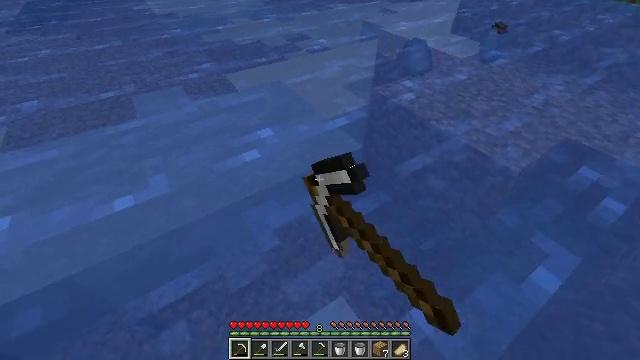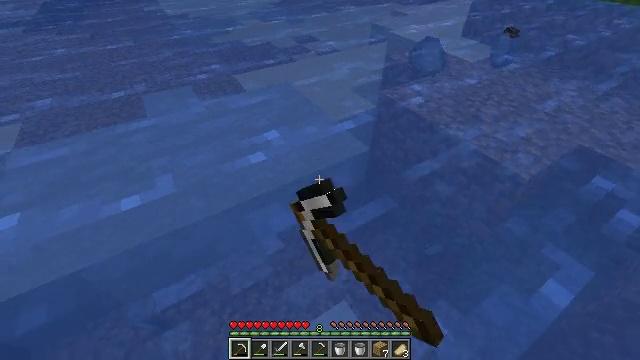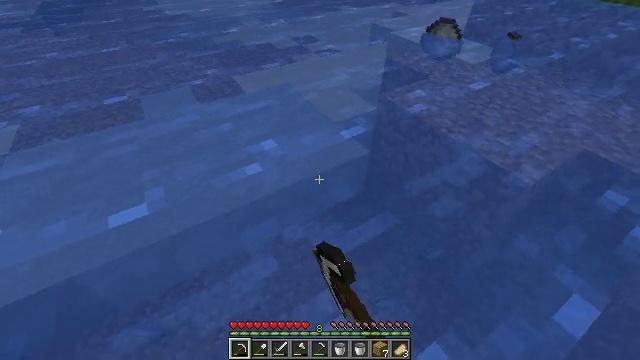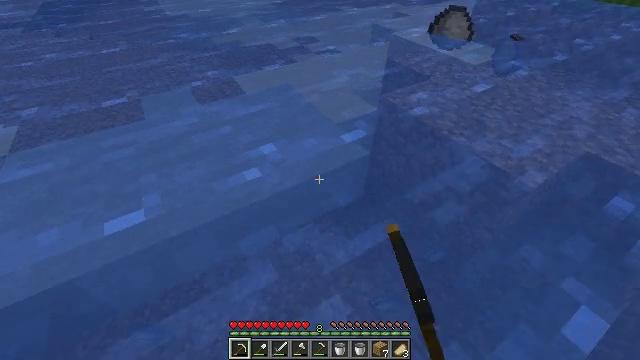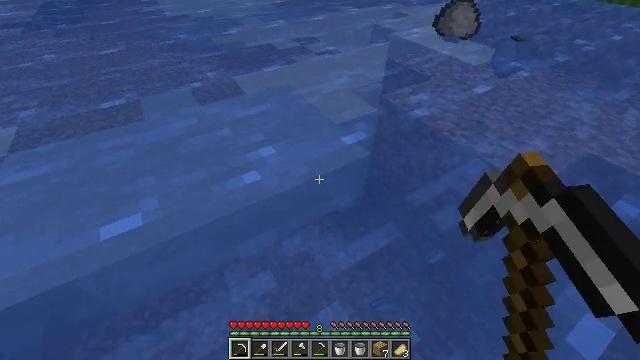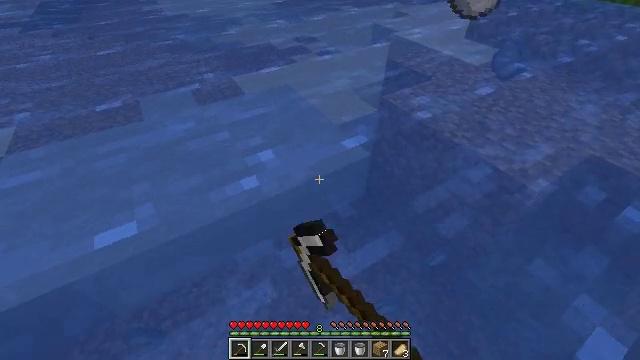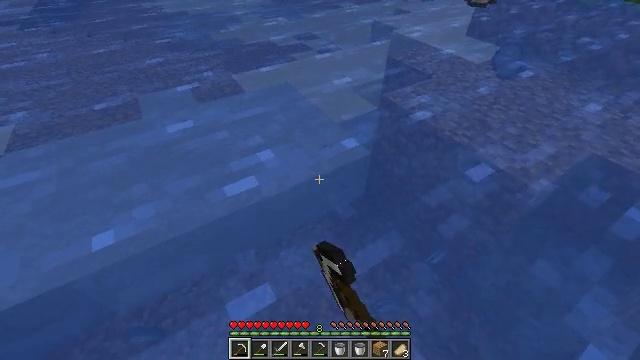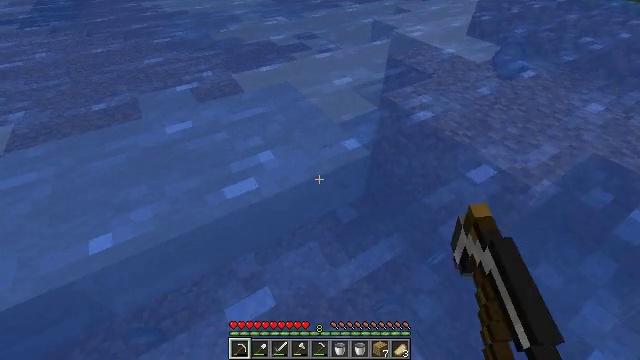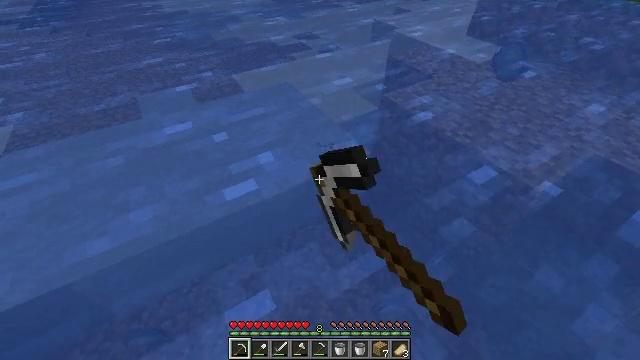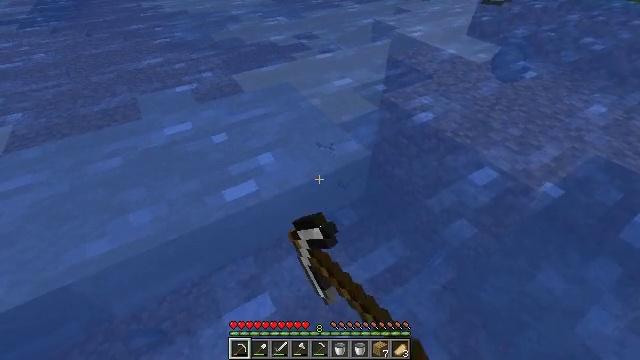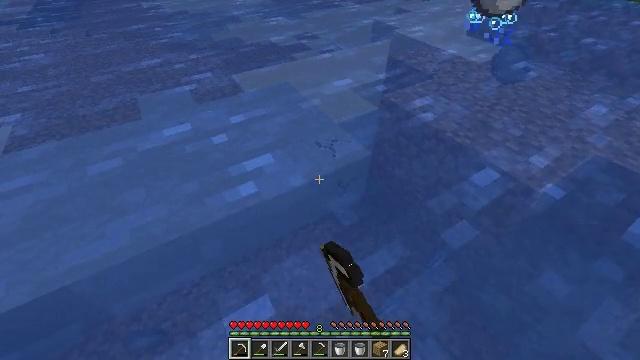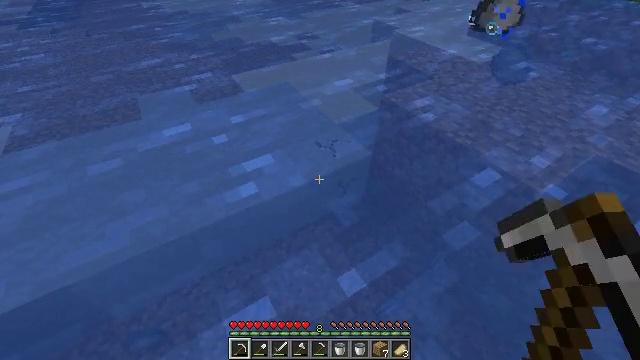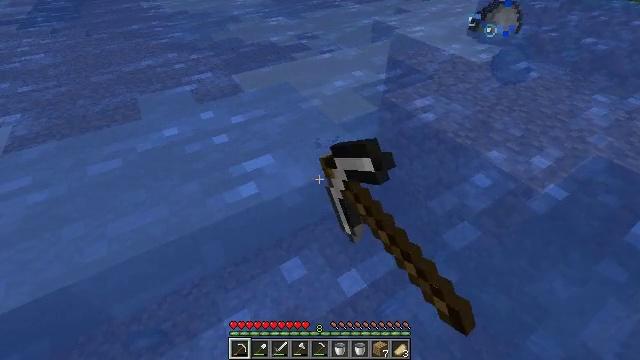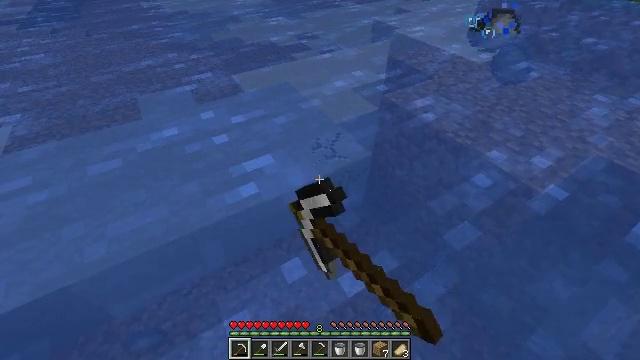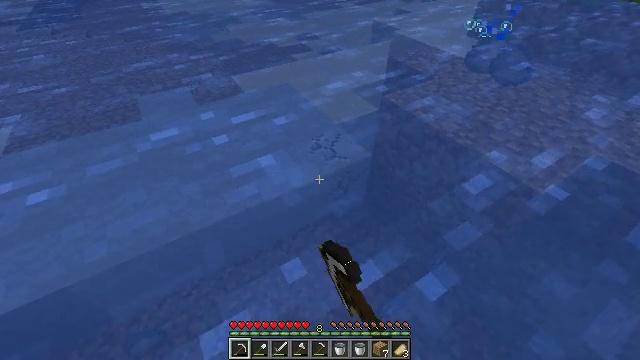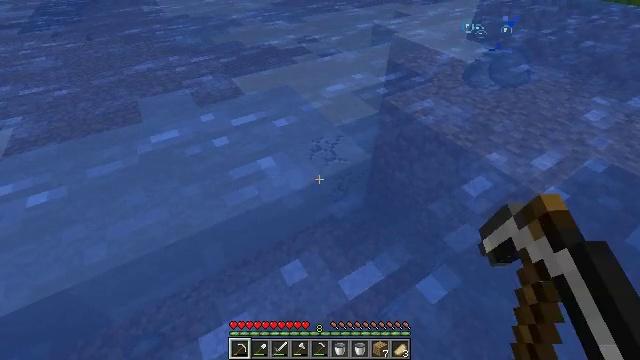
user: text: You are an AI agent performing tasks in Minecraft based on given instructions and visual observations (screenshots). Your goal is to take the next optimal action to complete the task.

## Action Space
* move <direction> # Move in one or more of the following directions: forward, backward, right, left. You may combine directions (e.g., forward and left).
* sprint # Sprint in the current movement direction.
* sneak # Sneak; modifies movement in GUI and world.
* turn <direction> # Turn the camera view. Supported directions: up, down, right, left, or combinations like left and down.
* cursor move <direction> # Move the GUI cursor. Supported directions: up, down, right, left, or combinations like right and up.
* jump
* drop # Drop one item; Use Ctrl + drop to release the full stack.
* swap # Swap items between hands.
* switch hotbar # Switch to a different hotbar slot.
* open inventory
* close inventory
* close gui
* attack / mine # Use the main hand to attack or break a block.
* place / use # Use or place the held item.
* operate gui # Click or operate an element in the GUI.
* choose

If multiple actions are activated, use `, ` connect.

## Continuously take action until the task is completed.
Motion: motion action
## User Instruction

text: Break the clay block to collect it.
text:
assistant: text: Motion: move forward, turn left, attack / mine
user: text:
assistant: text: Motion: attack / mine
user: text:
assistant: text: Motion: attack / mine
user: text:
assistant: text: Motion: attack / mine
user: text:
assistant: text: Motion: attack / mine
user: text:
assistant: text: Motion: attack / mine
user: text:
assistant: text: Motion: attack / mine
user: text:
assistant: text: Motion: attack / mine
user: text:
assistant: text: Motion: attack / mine
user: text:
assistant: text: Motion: attack / mine
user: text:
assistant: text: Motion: attack / mine
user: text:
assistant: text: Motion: attack / mine
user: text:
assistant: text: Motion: attack / mine
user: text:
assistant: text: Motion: attack / mine
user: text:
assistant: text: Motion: attack / mine
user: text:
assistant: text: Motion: attack / mine
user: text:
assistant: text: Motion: attack / mine
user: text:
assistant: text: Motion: attack / mine
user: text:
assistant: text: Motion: attack / mine
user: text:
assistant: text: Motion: attack / mine
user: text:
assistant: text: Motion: attack / mine
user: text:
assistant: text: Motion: attack / mine
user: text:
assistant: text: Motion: attack / mine
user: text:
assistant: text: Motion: attack / mine
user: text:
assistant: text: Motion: attack / mine
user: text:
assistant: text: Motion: attack / mine
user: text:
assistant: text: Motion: attack / mine
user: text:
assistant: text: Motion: attack / mine
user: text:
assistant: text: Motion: turn left, attack / mine
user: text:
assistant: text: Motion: turn left, attack / mine